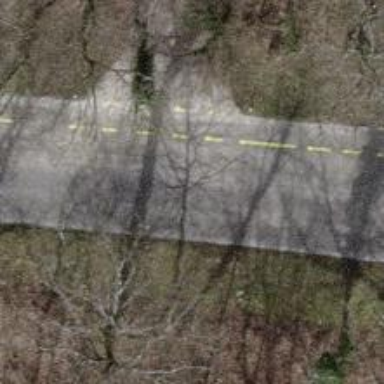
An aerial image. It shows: Well-maintained track road of grade 1.